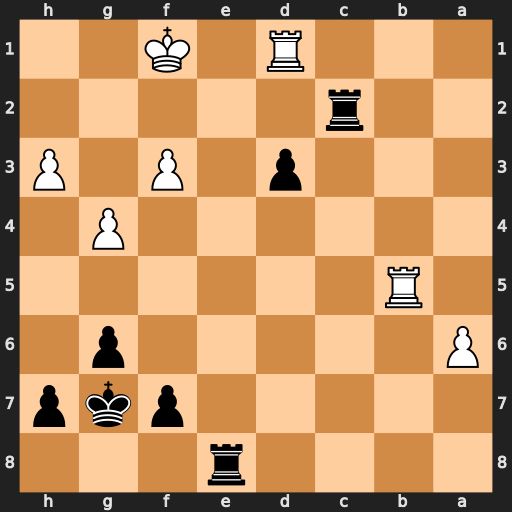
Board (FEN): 4r3/5pkp/P5p1/1R6/6P1/3p1P1P/2r5/3R1K2
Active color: b
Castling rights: -
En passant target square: -
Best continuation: Re3 Ra5 Rxf3+ Kg1 Rg3+ Kh1 Rxh3+ Kg1 Rg3+